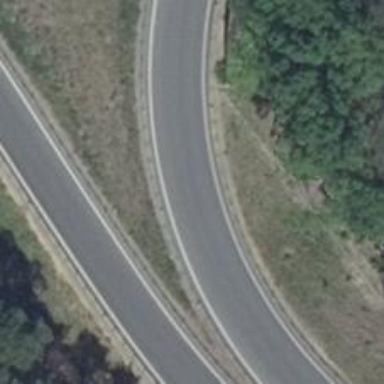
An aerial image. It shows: Asphalt motorway link.